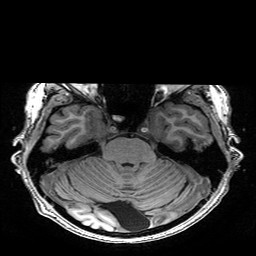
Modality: T1w
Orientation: coronal
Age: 25
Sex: female
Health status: healthy